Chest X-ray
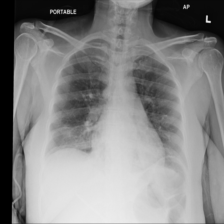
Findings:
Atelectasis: negative
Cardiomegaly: negative
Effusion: negative
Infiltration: negative
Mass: negative
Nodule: negative
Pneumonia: negative
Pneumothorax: negative
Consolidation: negative
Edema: negative
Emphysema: negative
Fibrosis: negative
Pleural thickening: negative
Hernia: negative